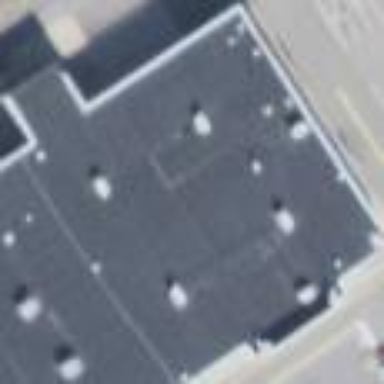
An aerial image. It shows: Building.